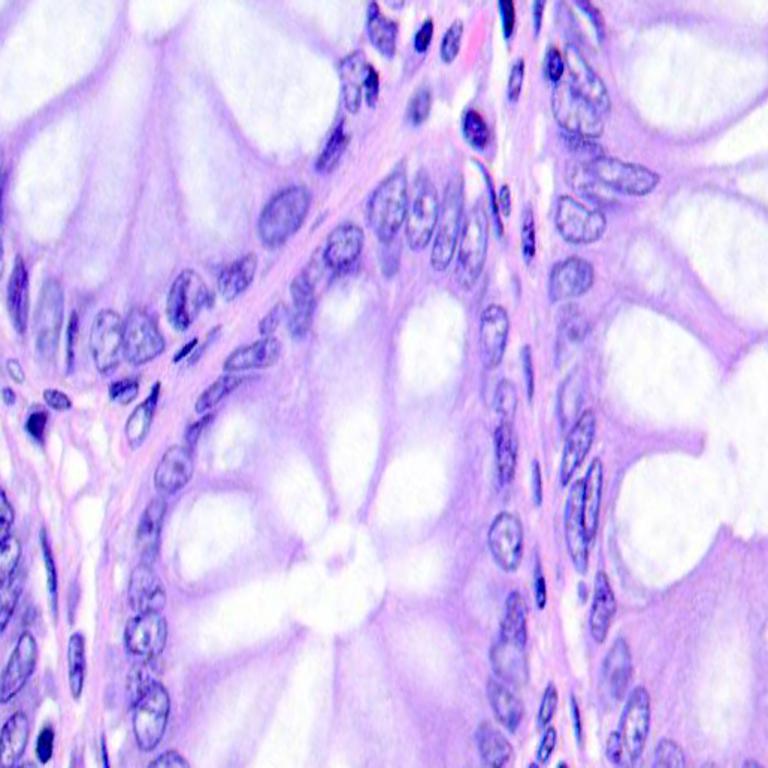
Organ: colon
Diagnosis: benign